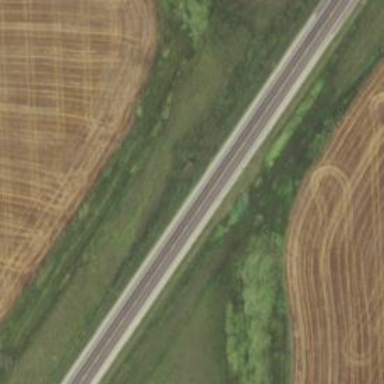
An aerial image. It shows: Secondary road with asphalt surface.